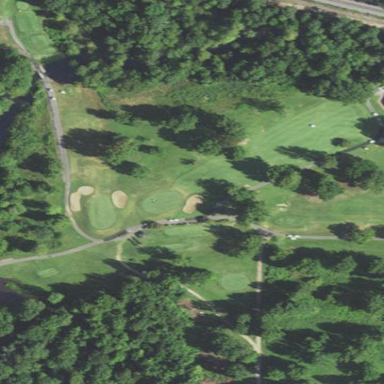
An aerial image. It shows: Water hazard on golf course. The hazard is natural water feature.